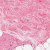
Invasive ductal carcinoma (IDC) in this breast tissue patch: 0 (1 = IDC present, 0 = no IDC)